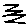
Label: zigzag